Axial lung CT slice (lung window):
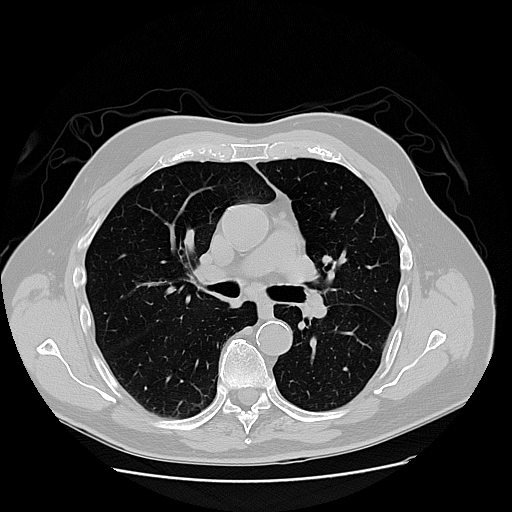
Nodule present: no